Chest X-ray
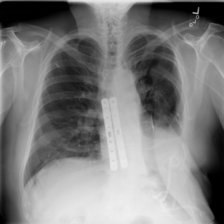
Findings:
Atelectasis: negative
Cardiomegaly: negative
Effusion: negative
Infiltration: negative
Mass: negative
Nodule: negative
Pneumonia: negative
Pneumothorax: negative
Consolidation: negative
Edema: negative
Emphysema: negative
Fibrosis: negative
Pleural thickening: negative
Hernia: negative